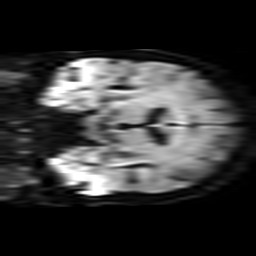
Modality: TRACE
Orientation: coronal
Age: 55
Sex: male
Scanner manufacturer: philips
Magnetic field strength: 3 T
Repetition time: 3.332 s
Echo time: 0.076 s